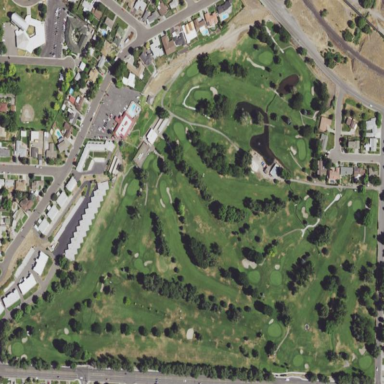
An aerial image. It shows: Golf course surrounded by greenery.